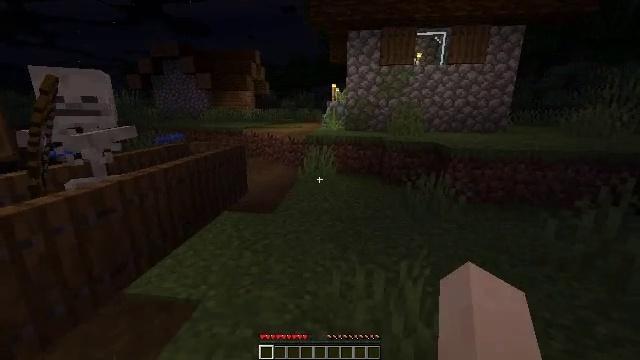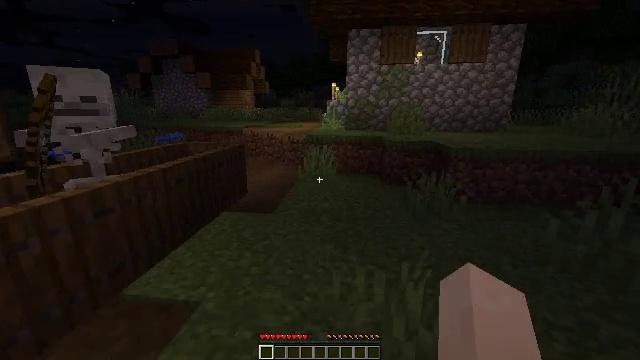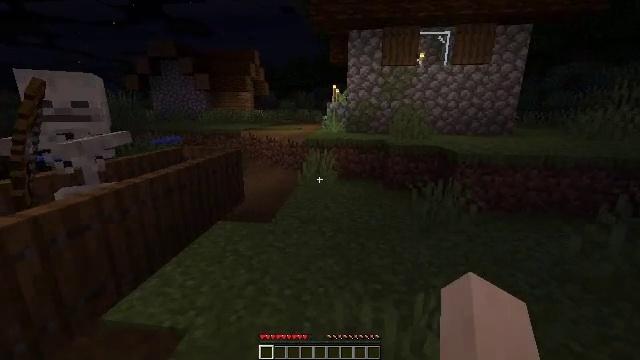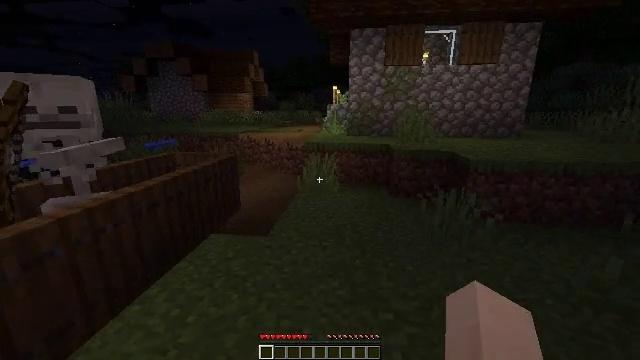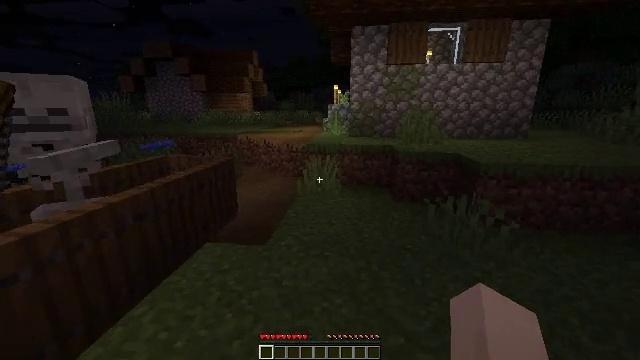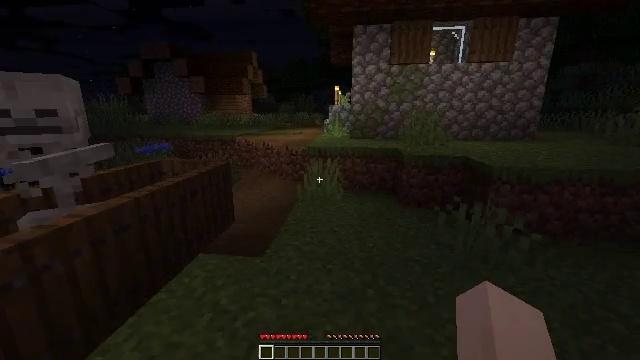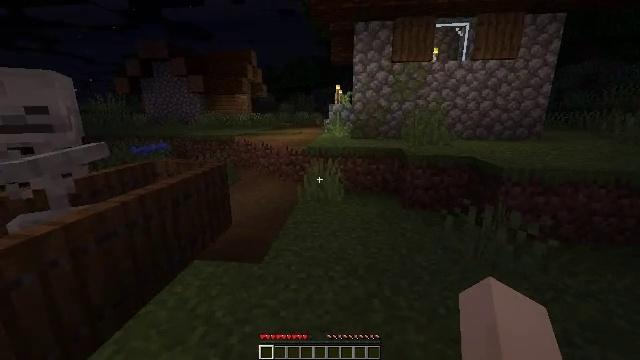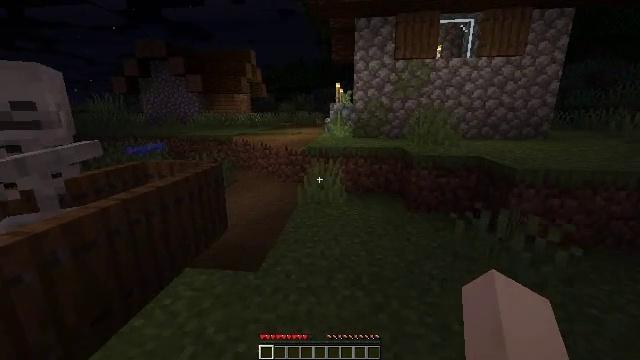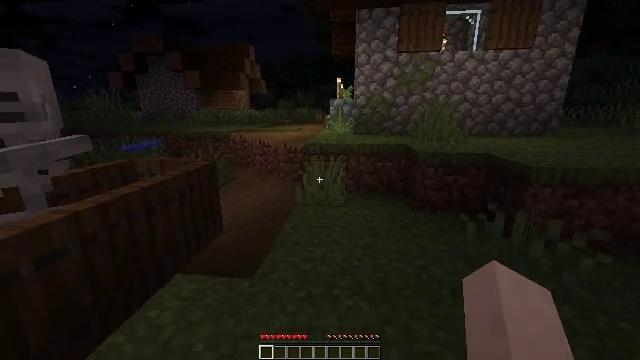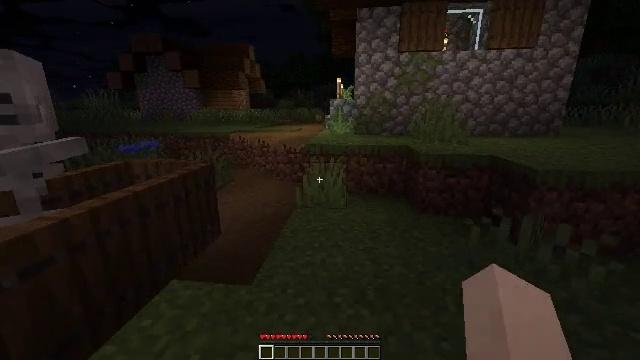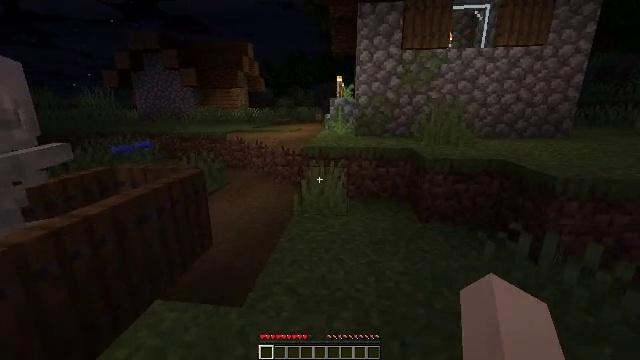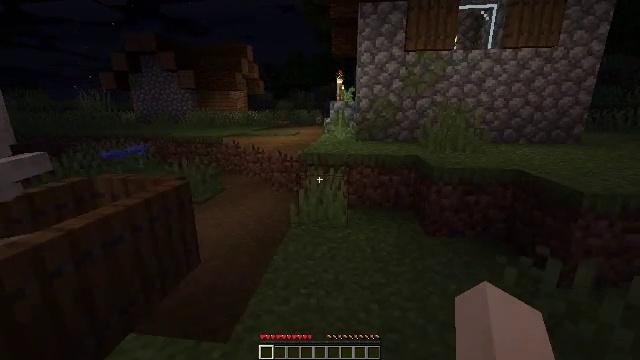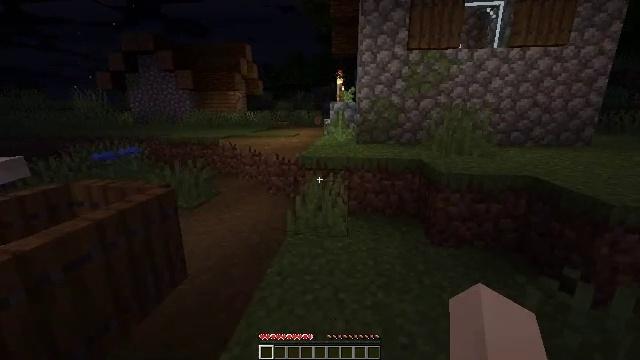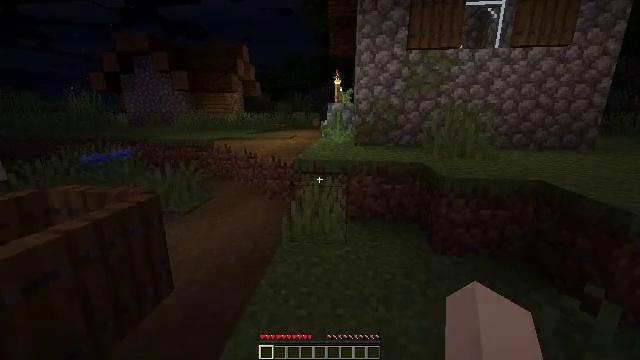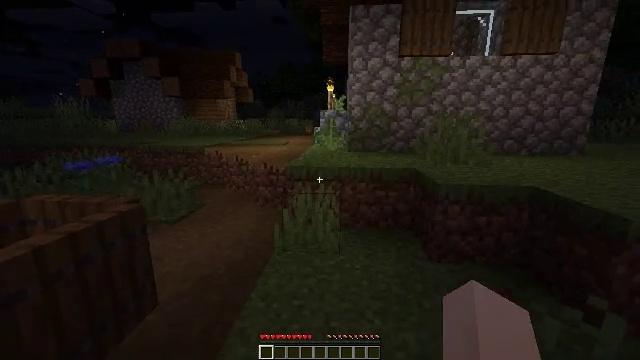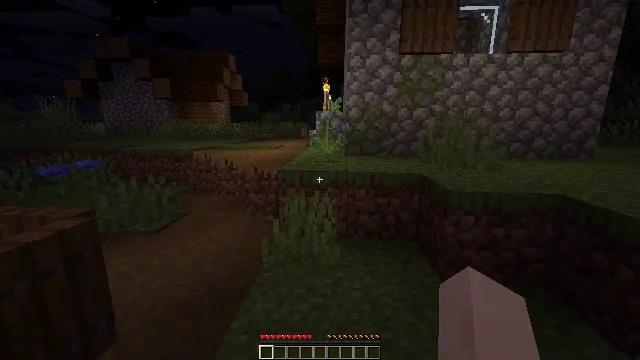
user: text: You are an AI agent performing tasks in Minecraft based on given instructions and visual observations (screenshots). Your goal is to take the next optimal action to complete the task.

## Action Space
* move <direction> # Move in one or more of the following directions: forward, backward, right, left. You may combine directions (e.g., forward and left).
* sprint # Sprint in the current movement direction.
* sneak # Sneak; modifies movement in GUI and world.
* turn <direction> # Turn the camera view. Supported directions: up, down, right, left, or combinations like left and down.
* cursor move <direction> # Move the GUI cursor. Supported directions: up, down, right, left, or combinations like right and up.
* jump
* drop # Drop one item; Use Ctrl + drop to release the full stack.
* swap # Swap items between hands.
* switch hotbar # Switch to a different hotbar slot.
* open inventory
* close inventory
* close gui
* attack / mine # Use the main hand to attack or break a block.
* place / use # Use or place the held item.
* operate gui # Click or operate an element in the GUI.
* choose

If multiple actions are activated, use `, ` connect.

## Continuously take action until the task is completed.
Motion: motion action
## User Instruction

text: Collect a cornflower for blue dye.
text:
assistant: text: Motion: move forward
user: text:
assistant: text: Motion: move forward
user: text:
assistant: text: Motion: move forward
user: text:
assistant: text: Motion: move forward
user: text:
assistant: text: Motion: move forward
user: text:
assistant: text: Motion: move forward
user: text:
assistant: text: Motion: move forward
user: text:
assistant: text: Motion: move forward
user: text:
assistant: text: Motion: move forward
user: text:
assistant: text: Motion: move forward
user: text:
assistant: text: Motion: move forward
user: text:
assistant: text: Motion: move forward
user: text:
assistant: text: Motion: move forward
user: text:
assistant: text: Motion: move forward, turn right and up
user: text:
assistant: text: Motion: move forward
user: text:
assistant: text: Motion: move forward
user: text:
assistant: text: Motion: move forward
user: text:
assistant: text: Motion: move forward
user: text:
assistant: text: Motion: move forward
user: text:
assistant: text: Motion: move forward
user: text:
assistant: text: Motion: move forward
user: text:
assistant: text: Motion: move forward, turn right
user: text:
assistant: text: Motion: move forward
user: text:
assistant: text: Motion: move forward, jump
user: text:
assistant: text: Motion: move forward, jump
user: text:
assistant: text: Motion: move forward, jump
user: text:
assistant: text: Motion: move forward
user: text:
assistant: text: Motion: move forward
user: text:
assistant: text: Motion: move forward
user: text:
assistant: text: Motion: move forward